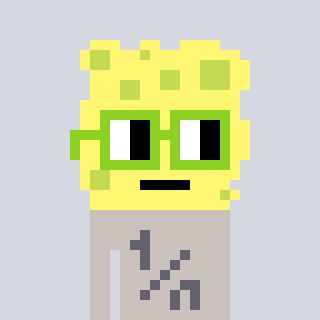
a pixel art character with square light green glasses, a sponge-shaped head and a foggrey-colored body on a cool background